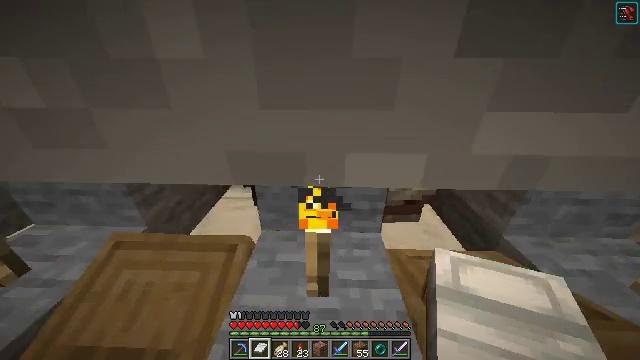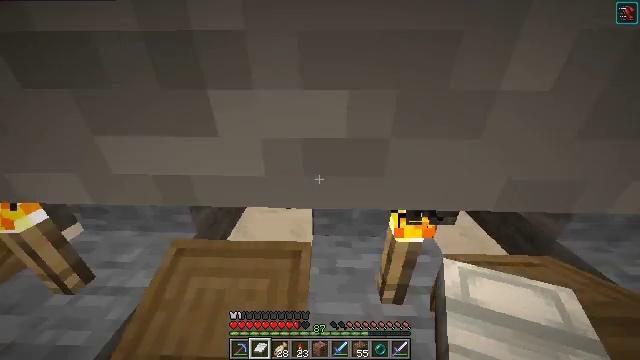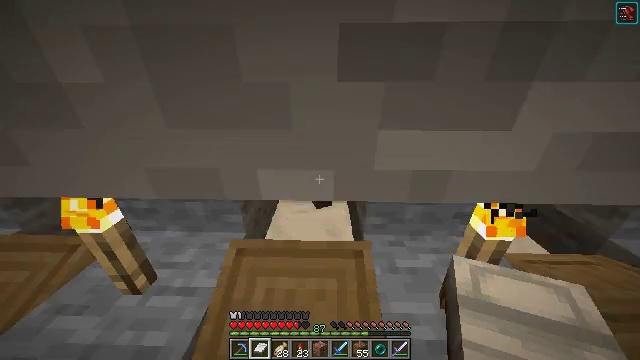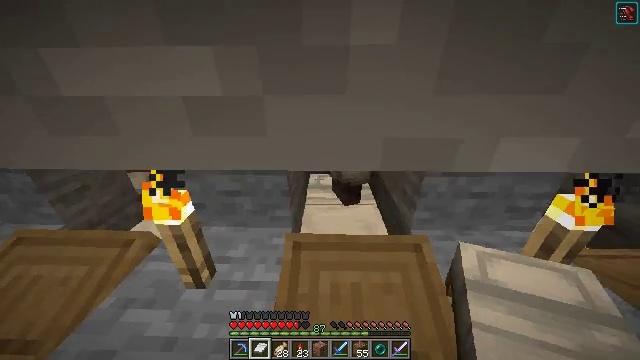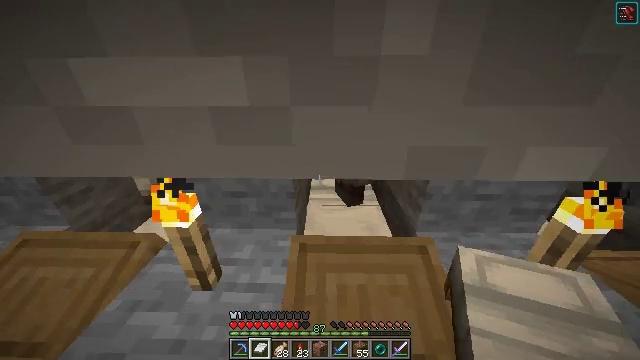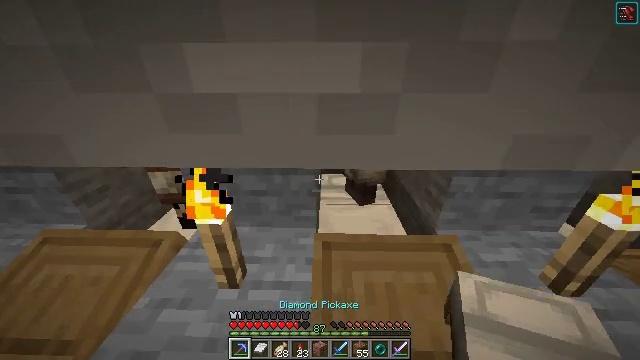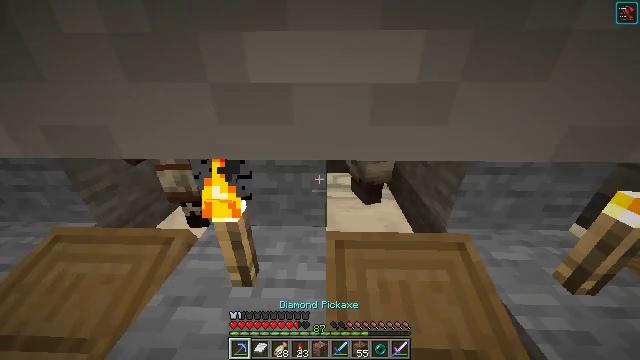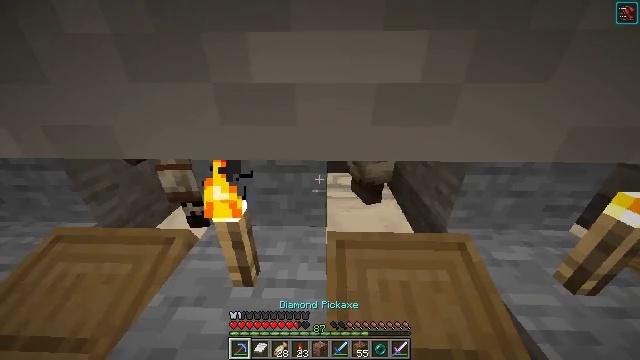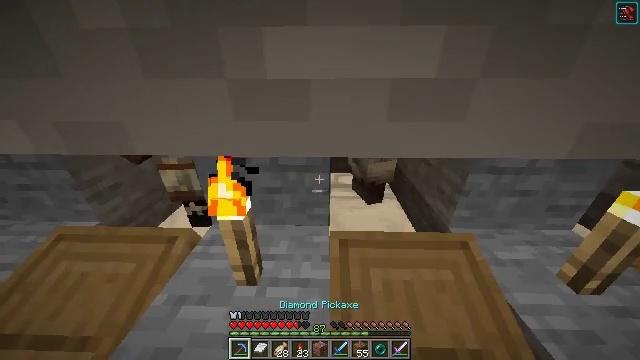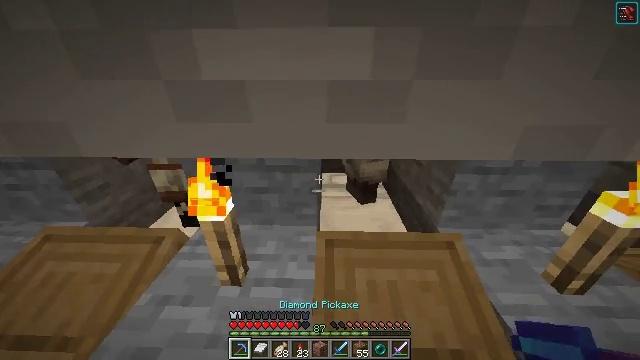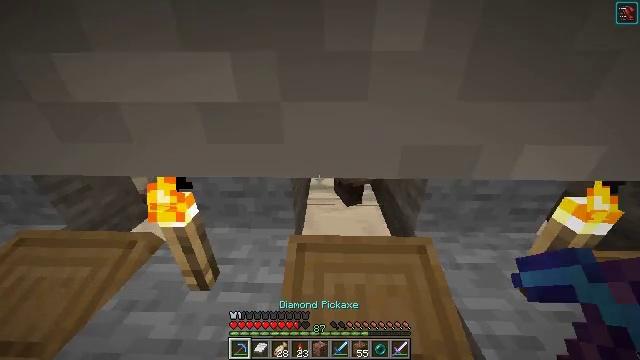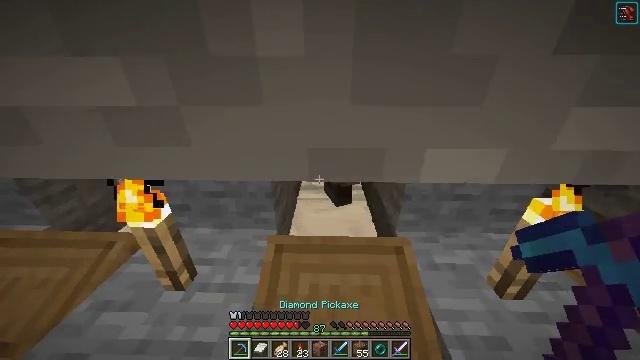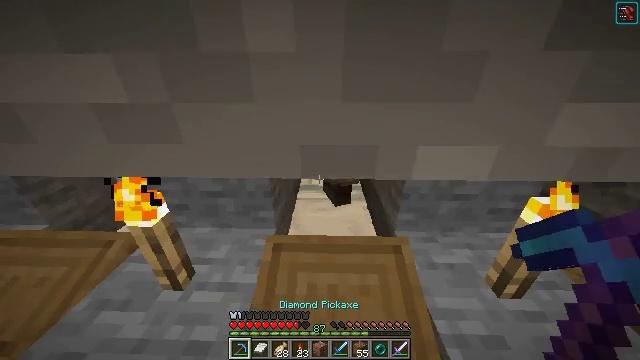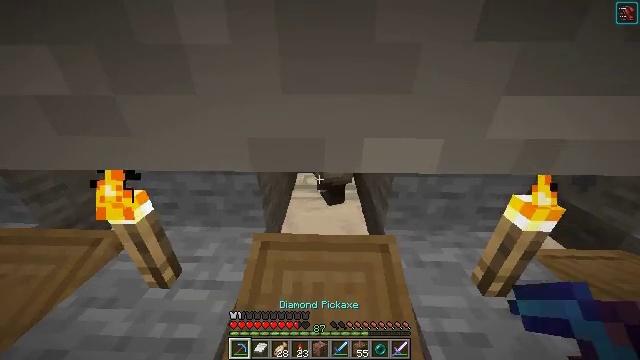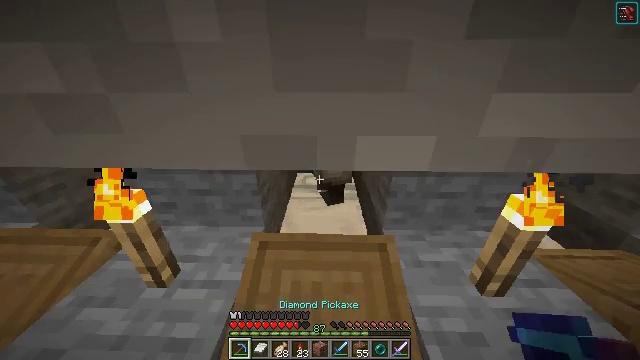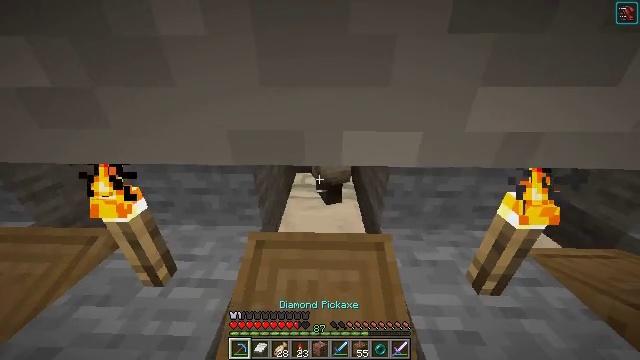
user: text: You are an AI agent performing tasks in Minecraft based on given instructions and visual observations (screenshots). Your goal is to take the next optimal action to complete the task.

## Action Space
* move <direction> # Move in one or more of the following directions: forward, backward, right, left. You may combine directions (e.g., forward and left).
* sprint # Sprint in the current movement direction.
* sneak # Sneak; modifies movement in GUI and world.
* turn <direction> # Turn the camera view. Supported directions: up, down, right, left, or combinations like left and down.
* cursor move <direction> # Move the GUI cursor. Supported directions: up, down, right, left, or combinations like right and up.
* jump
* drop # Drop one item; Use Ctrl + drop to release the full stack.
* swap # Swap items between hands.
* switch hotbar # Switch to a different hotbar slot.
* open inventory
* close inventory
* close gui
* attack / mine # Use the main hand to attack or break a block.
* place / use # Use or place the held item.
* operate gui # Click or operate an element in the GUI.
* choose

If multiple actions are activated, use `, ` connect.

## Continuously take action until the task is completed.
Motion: motion action
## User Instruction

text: Combine books and wooden planks to craft a bookshelf.
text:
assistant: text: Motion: move left
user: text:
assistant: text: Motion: move left
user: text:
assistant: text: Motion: move left
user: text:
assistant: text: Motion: no_op
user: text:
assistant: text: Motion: no_op
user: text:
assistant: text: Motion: no_op
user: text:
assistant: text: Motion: no_op
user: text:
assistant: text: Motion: no_op
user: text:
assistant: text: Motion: move right
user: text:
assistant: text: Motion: move right
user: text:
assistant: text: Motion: no_op
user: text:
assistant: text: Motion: no_op
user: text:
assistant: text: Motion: no_op
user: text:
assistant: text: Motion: no_op
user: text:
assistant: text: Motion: use / place
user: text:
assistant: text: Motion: use / place
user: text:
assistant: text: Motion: use / place
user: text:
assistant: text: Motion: no_op
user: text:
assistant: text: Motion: no_op
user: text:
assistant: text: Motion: open gui
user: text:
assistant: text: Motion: no_op
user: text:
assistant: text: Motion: no_op
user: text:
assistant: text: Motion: no_op
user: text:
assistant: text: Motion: no_op
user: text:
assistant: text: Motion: no_op
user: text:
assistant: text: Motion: no_op
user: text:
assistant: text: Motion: cursor move left
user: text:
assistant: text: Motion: cursor move left
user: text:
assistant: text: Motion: cursor move left
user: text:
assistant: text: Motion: no_op